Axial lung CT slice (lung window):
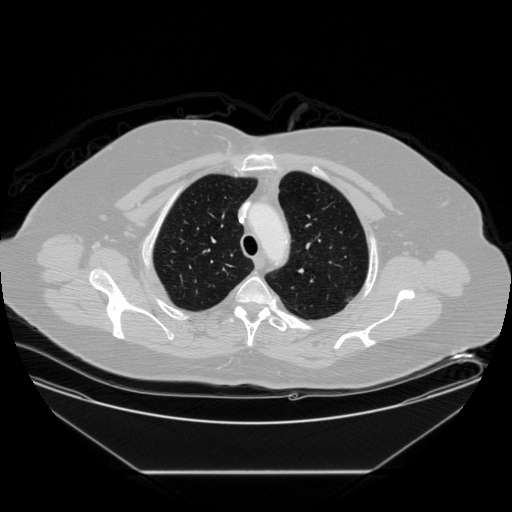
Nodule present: no